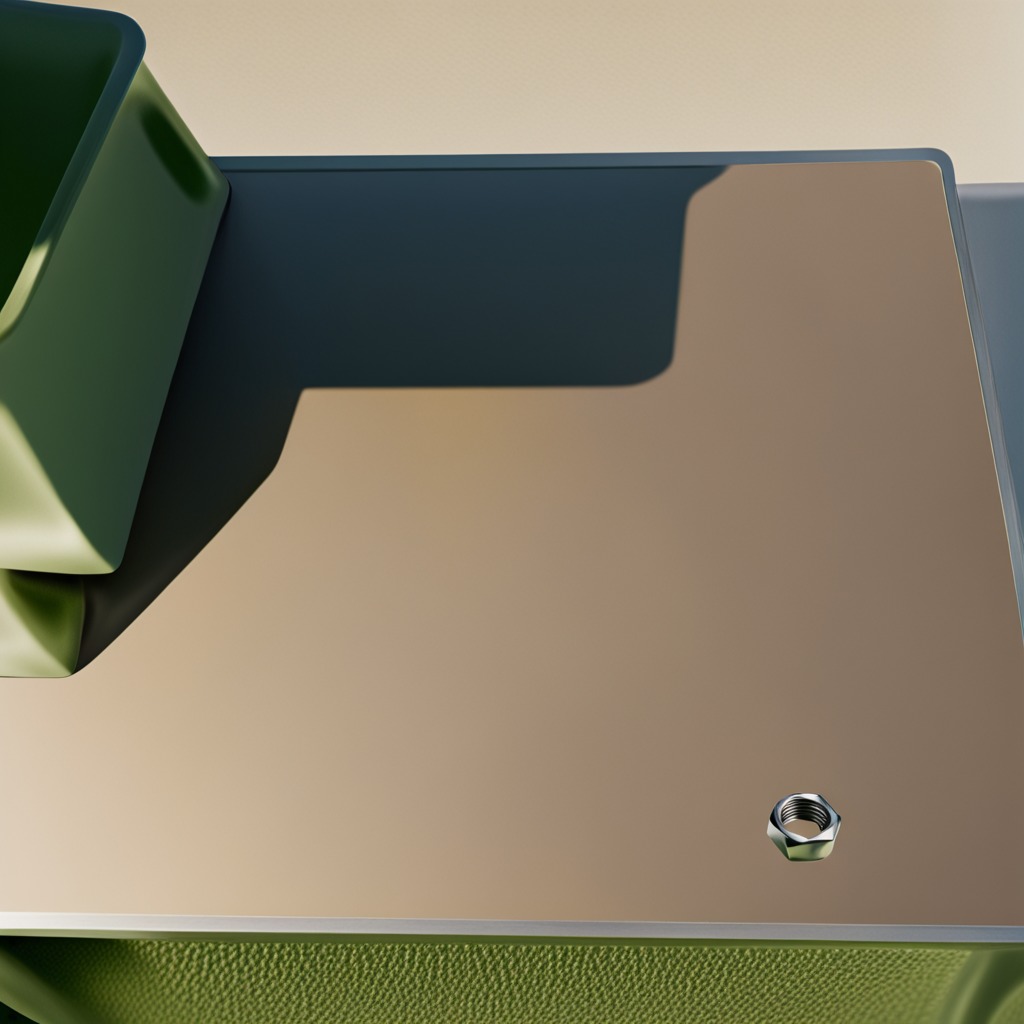
A metal nut is lying on a clean utility table in a temporary outdoor tool station.